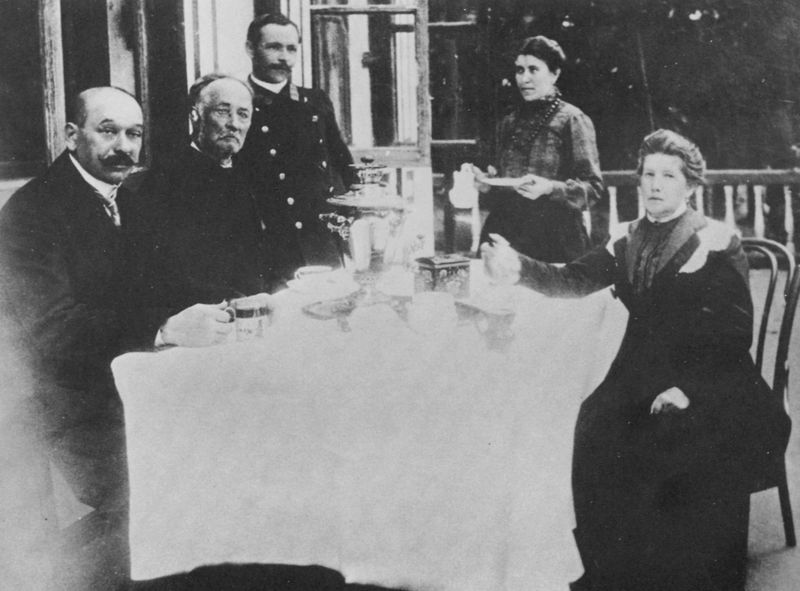
Titel: Die Hausdienerschaft des Grafen I. Uwarow
Künstler: Russischer Photograph
Schlagwörter: gruppe, mann, bäume, frauen, grün, sitzen, fenster, frau, kleid, kleider, männer, schwarz, stuhl, stühle, terasse, tisch, weiss, blick, dame, haus, herren, rock, bart, bärte, jacke, schnurrbart, blicke, dienerin, gruppenportrait, gruppenporträt, hände, tischdecke, tischtuch, brüstung, interieur, familie, garten, terrasse, essen, schnäuzer, tafel, kaffee, bedienstete, kerzen, tee, knöpfe, schnauzer, foto, fotografie, dose, balustrade, geschirr, schwarz-weiss, militär, uniform, gruppenbild, villa, samowar, innenaufnahme, kaffeegeschirr, fotofraphie